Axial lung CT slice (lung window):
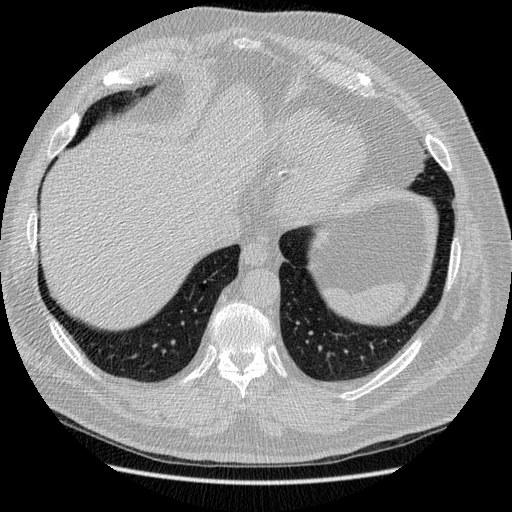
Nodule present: no